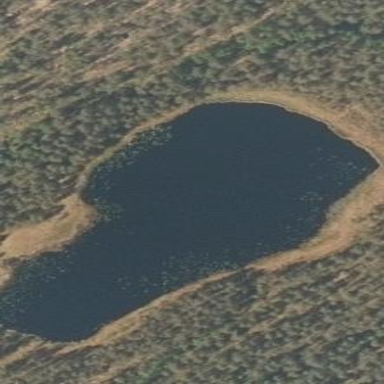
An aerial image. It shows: Peaceful pond surrounded by nature.